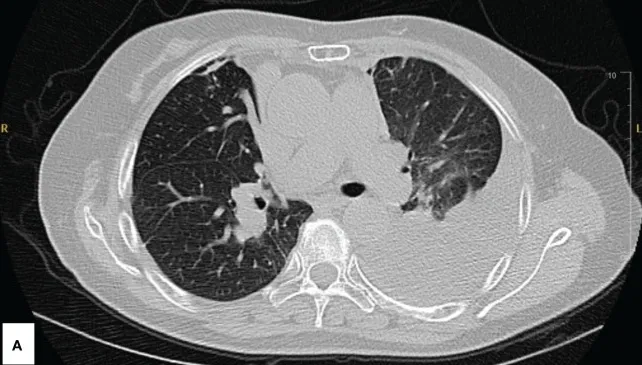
Imaging following disease progression at 2 years' status post-stereotactic body radiation therapy. (A) Large left pleural effusion and left lower lobe atelectasis.
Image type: radiology (ct)